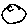
Label: moon